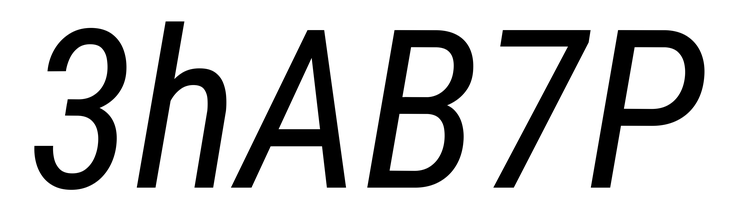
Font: Roboto-Italic_Condensed_Italic